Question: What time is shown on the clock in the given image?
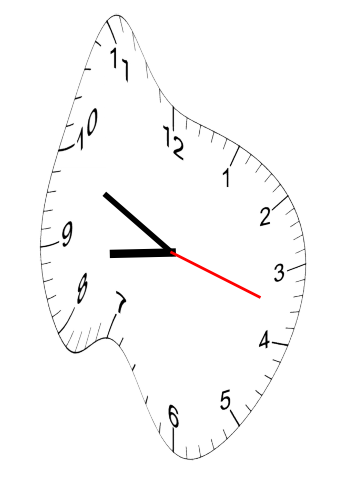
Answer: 08:49:18